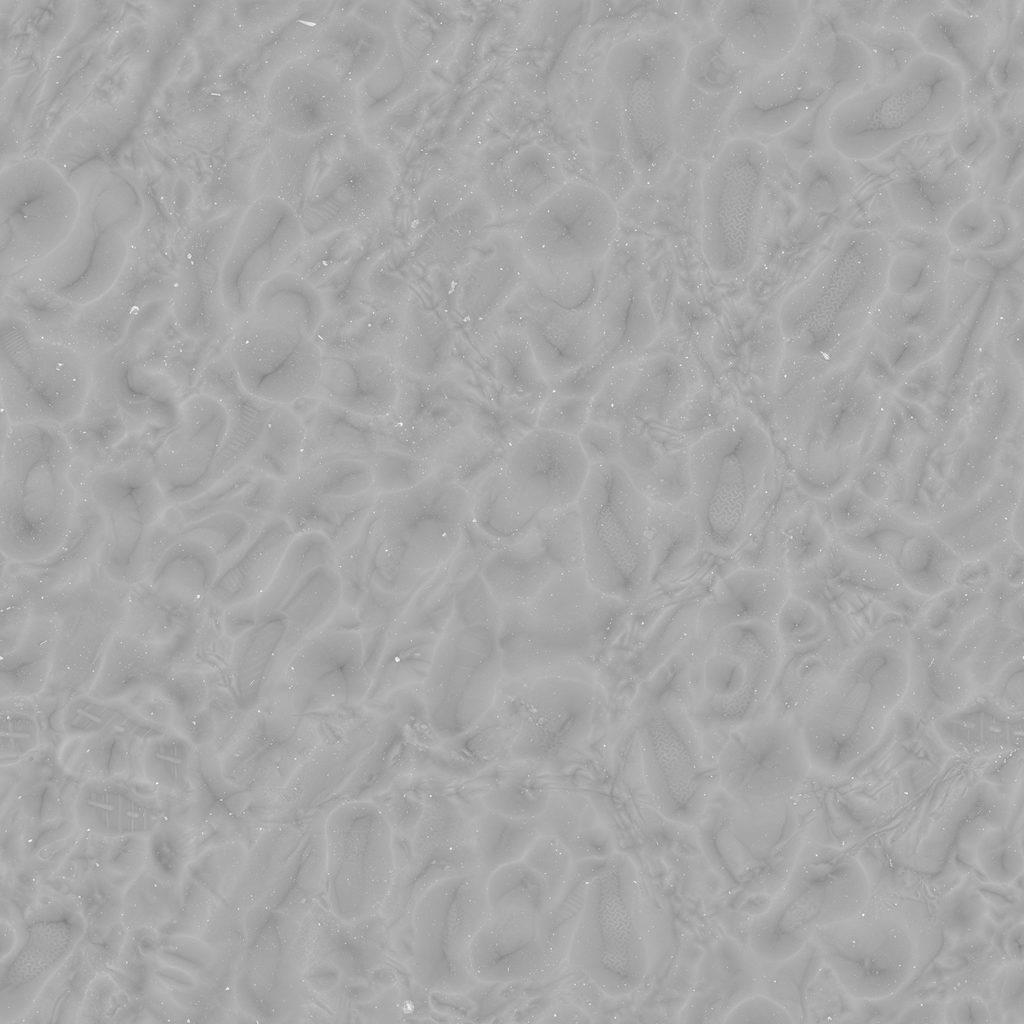
Texture map type: Roughness